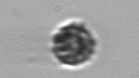
Label: coccolithophorid